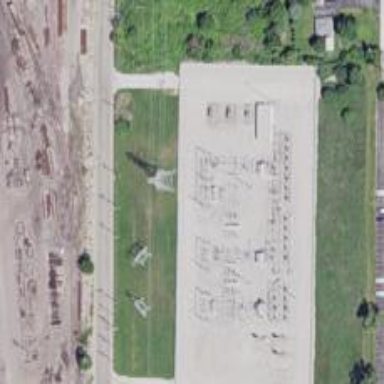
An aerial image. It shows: Switch used for power control.